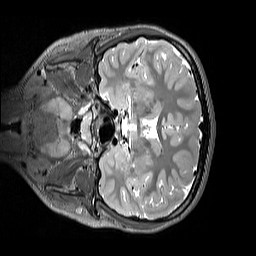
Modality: T2w
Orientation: coronal
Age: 9
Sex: female
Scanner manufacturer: siemens
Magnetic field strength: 3 T
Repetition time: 3.2 s
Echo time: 0.408 s